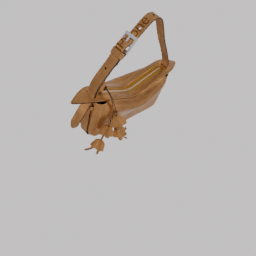
Label: decoration